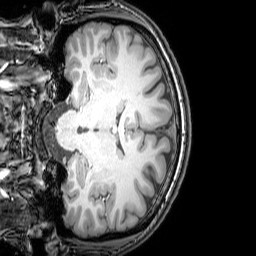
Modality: T1w
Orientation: coronal
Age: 22
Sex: male
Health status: healthy
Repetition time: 0.081 s
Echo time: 0.037 s